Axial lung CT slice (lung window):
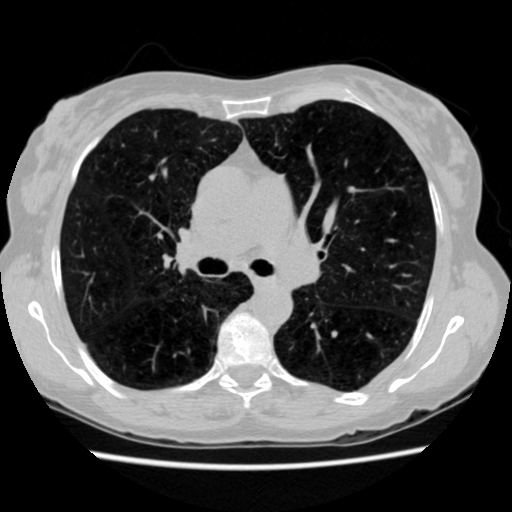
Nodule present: no